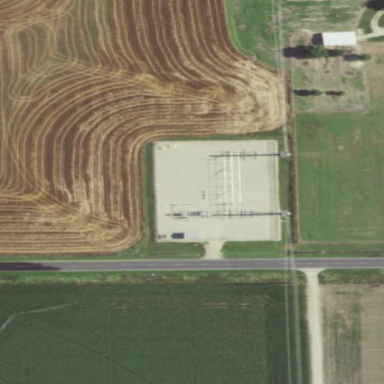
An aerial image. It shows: Distribution-level power substation.